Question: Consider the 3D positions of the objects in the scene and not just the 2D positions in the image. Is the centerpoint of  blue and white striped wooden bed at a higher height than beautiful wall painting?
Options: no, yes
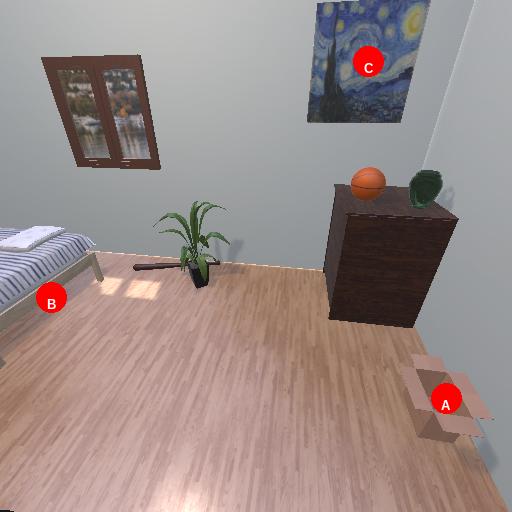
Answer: no